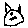
Label: cat